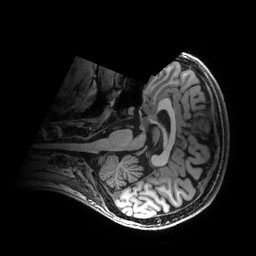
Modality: T1w
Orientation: sagittal